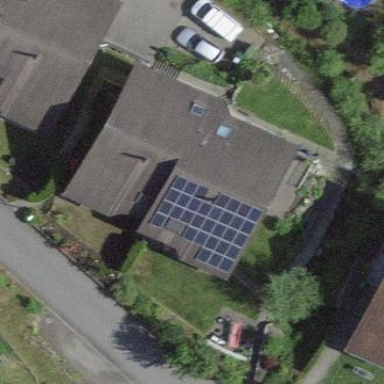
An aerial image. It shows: Solar power generator.